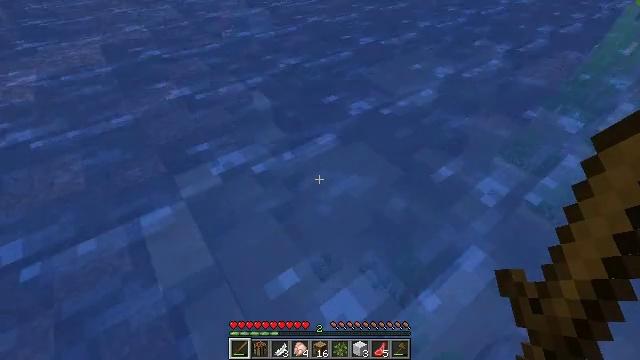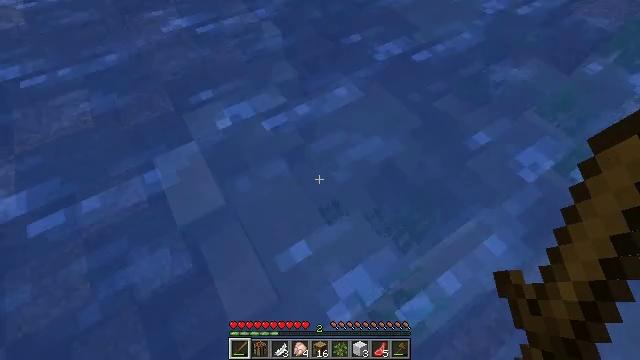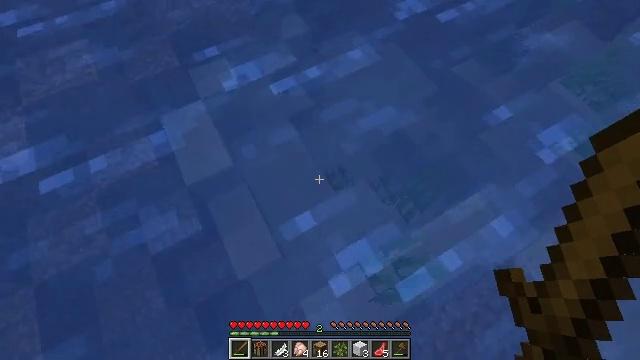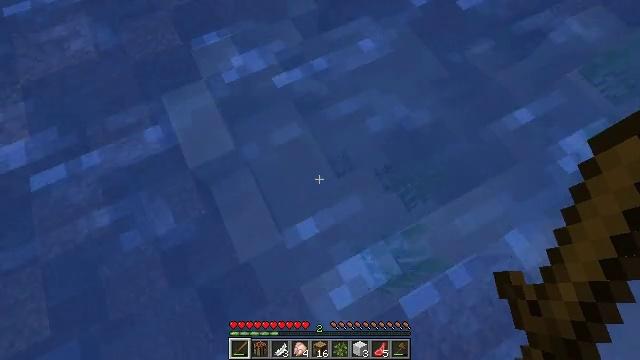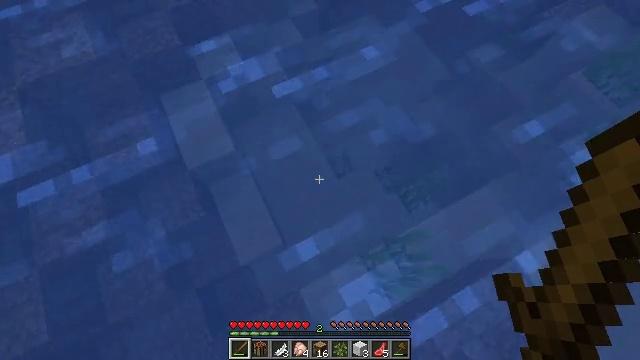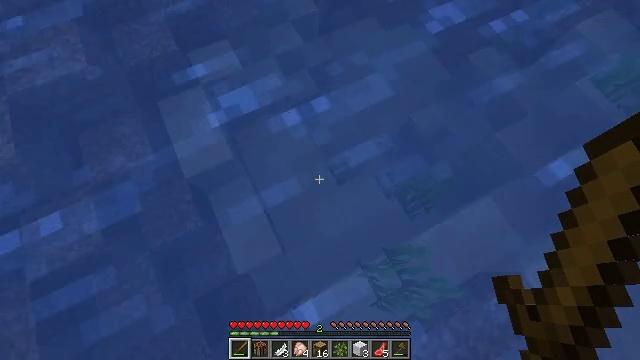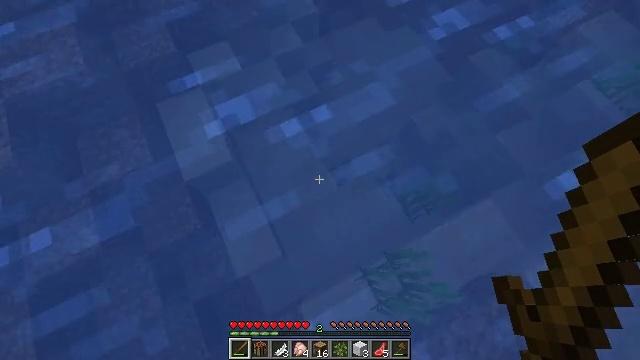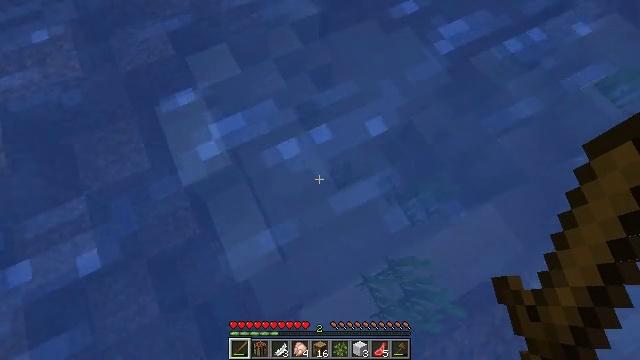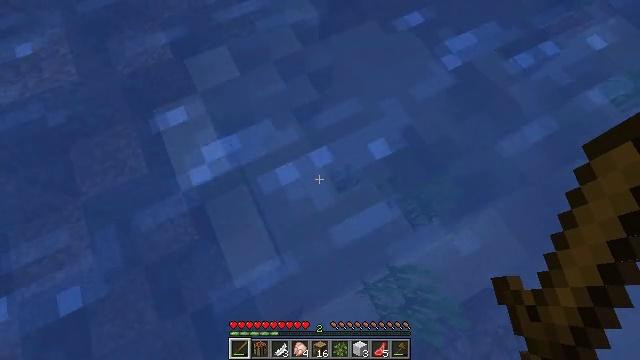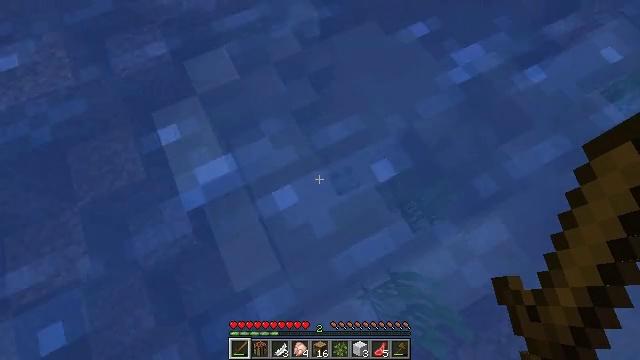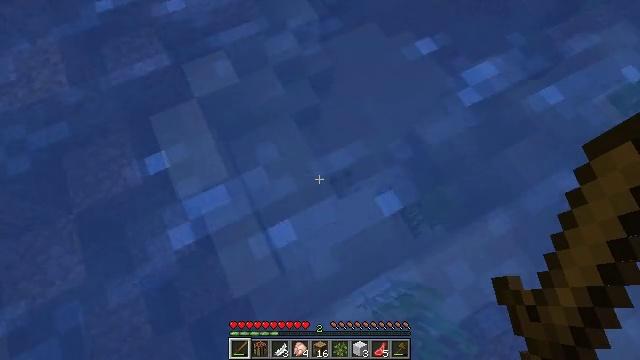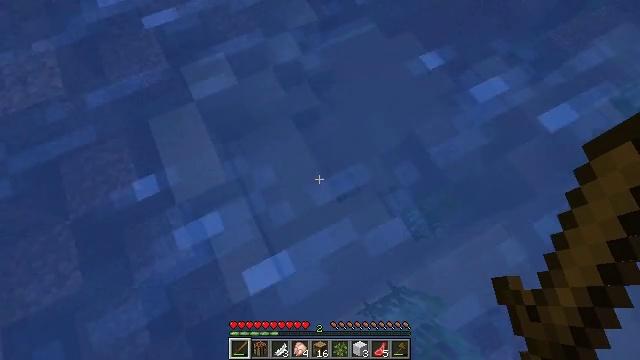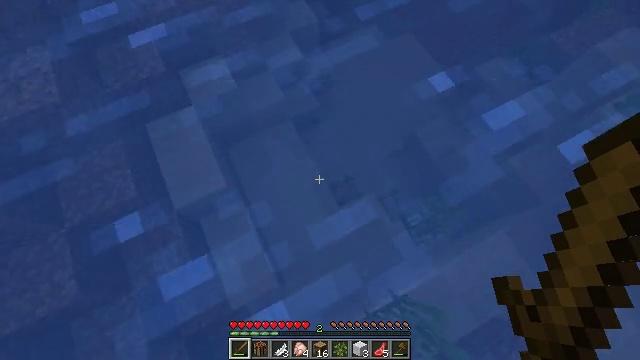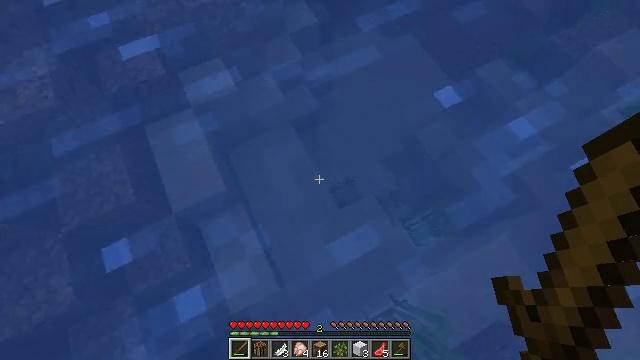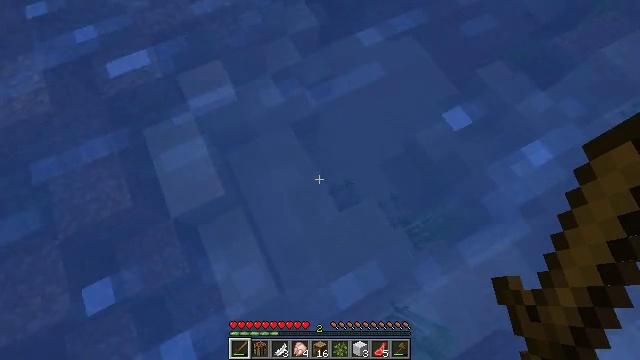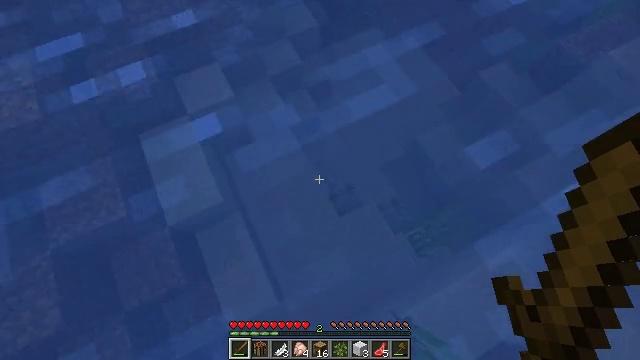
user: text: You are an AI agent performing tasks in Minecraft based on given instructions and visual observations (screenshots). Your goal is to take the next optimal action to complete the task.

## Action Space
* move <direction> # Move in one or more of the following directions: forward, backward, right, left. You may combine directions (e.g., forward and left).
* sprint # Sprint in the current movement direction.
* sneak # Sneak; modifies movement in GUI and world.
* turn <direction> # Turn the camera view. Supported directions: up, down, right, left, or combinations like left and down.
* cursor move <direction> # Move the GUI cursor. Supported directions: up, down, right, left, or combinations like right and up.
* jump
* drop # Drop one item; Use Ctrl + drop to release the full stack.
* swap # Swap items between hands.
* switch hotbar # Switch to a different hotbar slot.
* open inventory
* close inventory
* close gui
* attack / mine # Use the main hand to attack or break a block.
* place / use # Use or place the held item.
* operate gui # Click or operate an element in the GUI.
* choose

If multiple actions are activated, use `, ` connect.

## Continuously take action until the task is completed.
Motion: motion action
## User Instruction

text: Fish and kill the salmon.
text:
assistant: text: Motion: move forward, turn left and down
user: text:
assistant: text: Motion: move forward, turn left and down
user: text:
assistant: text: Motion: move forward, turn left and down
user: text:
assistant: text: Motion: move forward
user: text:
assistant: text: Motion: move forward
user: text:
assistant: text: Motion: move forward
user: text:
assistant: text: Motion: move forward
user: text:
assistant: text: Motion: move forward
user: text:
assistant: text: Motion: move forward
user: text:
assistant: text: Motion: move forward
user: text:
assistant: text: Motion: move forward
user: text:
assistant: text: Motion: move forward
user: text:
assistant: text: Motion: move forward
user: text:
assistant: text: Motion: move forward
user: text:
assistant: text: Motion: move forward, sneak
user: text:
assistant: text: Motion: move forward, sneak
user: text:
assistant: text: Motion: move forward, sneak
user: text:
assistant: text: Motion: move forward, sneak
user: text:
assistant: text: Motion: move forward, sneak
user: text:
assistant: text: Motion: move forward, sneak
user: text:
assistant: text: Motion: move forward, sneak
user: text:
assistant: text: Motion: move forward, sneak
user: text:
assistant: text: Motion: move forward, sneak, turn up
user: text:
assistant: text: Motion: move forward, turn up
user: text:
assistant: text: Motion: move forward, turn up
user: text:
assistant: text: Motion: move forward, turn right and up
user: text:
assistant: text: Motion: move forward, turn up
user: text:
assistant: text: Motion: move forward
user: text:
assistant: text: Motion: move forward
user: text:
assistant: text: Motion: move forward